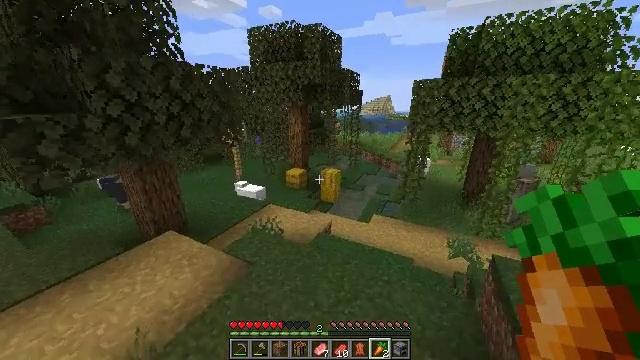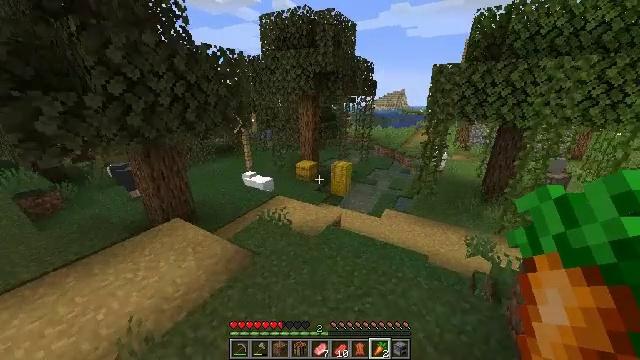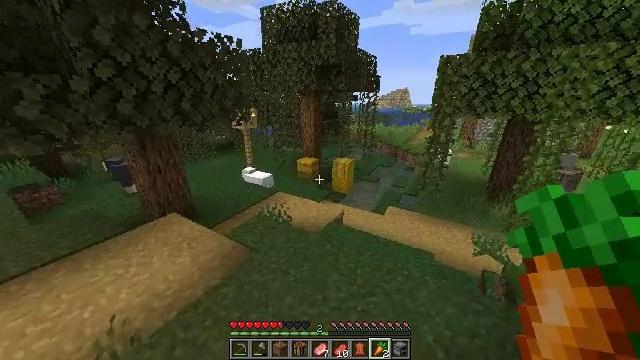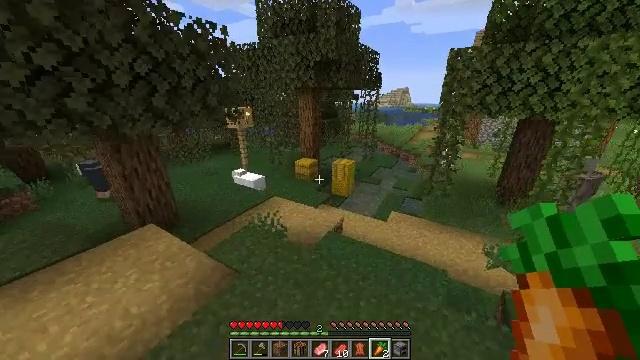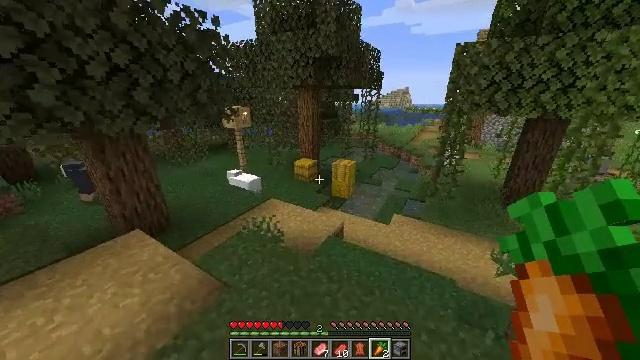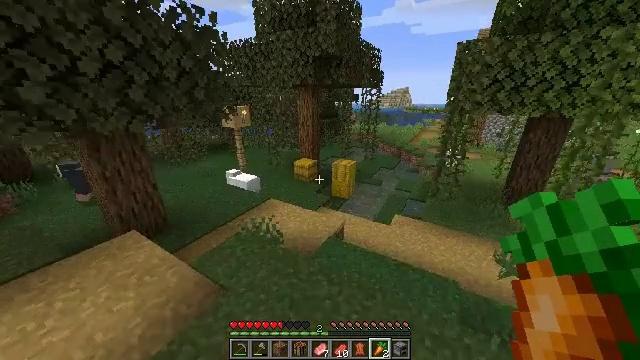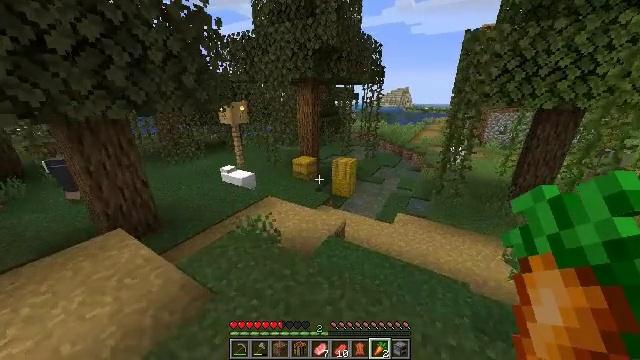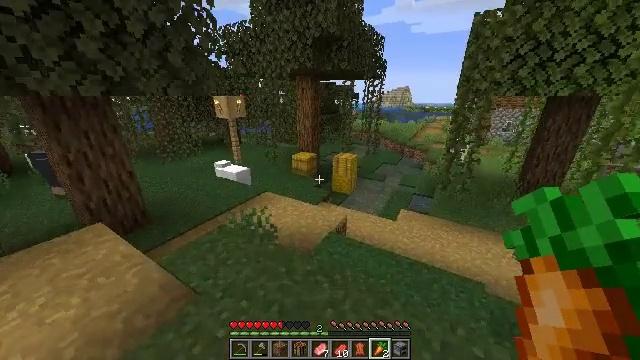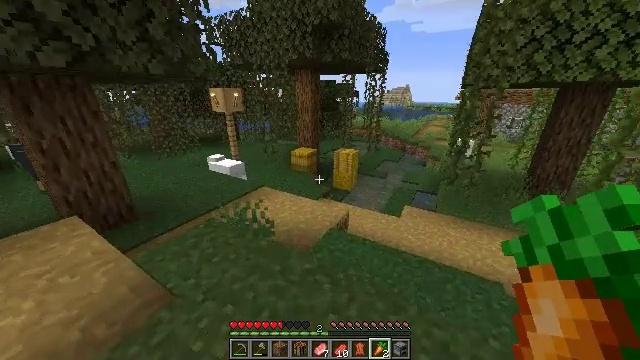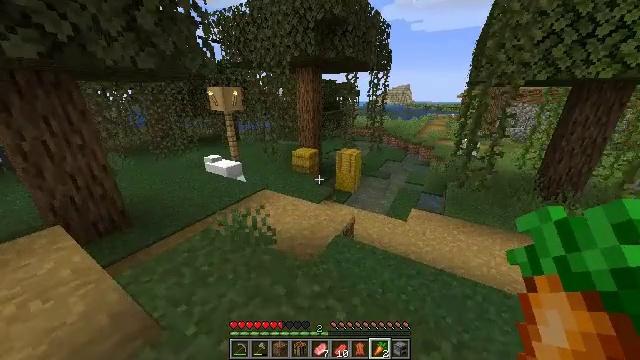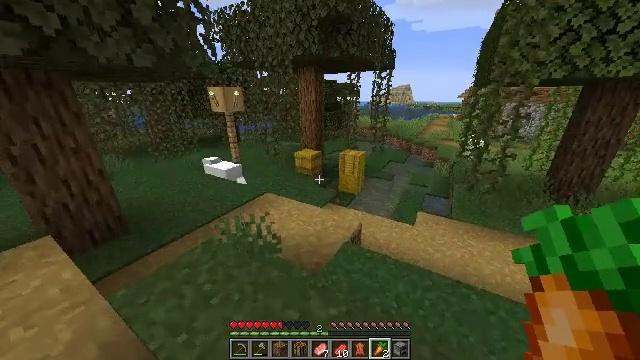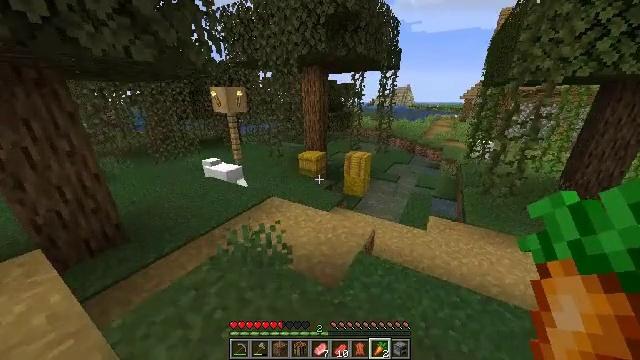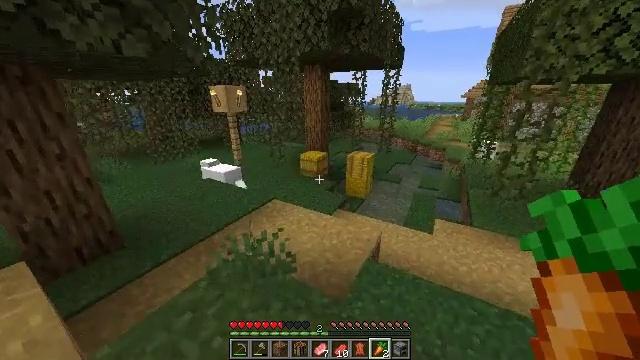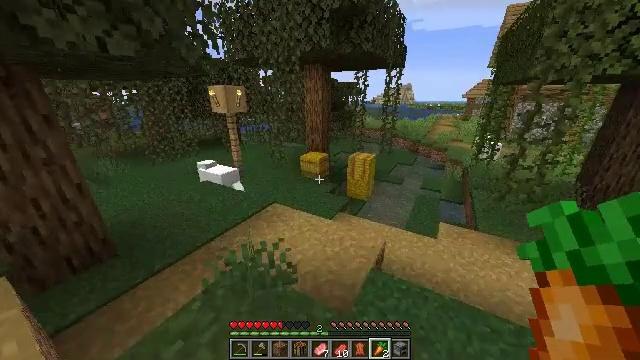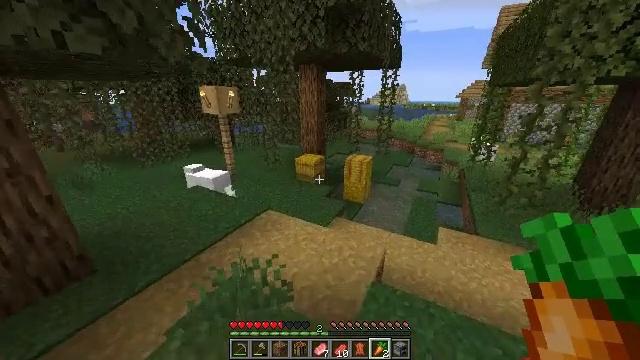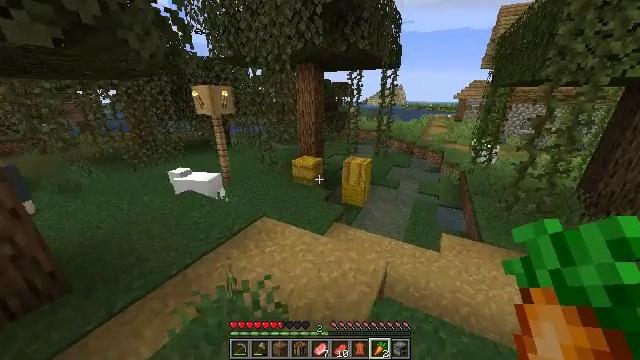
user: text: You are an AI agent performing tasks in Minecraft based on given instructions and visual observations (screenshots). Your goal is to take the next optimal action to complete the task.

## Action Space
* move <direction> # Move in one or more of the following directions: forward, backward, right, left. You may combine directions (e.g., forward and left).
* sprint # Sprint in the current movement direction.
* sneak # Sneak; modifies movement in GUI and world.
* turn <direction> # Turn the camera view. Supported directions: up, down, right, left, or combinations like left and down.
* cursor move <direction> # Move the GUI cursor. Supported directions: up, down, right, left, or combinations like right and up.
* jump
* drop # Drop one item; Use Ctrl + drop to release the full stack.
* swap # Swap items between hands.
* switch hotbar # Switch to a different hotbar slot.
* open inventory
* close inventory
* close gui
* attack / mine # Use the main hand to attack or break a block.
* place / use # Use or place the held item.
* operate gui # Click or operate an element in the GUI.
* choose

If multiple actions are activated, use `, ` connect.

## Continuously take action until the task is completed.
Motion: motion action
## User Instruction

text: Mine a hay block from the field.
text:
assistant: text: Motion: move forward, sprint, turn left and down, jump
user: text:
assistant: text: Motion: move forward, sprint
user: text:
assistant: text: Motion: move forward, sprint
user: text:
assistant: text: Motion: move forward, sprint
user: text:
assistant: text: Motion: move forward, sprint
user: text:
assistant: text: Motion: move forward, sprint
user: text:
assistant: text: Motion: move forward, sprint
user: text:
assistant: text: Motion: move forward and move left, sprint
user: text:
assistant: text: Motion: move forward and move left, sprint
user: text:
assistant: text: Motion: move forward and move left, sprint
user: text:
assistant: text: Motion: move forward and move left, sprint
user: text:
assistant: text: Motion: move forward, sprint
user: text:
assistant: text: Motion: move forward, sprint
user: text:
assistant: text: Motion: move forward, sprint, turn right
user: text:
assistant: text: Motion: move forward, sprint
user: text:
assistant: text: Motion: move forward, sprint
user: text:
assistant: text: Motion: move forward, sprint
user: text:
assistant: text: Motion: move forward, sprint
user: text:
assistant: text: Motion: move forward, sprint
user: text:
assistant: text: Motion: move forward and move left, sprint
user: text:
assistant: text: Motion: move forward and move left, sprint, turn down
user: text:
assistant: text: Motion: move forward and move left, sprint
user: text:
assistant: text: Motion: move forward and move left, sprint
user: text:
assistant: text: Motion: move forward and move left, sprint
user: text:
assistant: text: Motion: move forward and move left, sprint
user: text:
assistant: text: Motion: move forward and move left, sprint
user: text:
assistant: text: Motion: move forward and move left, sprint
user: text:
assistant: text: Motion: move forward, sprint
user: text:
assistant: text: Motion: move forward
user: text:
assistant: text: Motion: move forward